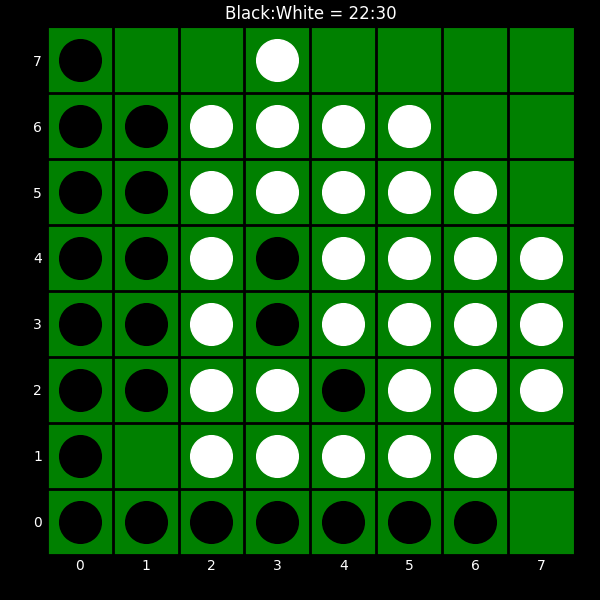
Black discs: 22
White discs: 30